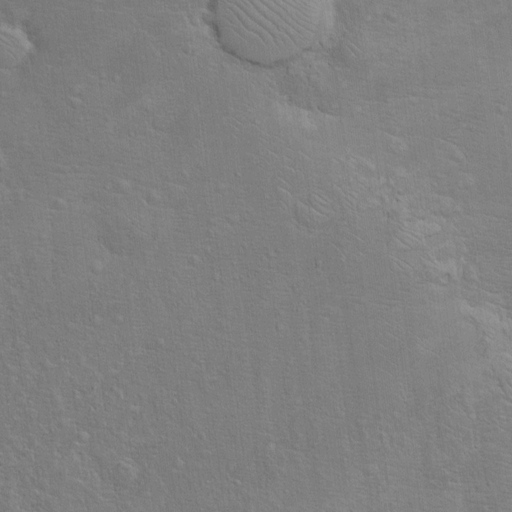
Classes present: Background